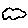
Label: cloud